Field crop: maize
Growth stage: 2
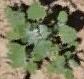
Species: chenopodium